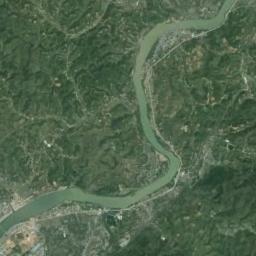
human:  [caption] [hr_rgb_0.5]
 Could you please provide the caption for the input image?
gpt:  The mountainous area covered with vegetation is separated by the green river .

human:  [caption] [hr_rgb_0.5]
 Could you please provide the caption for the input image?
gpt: The river goes through mountains with green plants .

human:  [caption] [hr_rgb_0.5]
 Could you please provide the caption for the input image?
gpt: The river is surrounded by trees .

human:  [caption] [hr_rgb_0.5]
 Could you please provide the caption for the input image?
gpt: A winding, Light green river, With green mountains on both sides and large buildings .

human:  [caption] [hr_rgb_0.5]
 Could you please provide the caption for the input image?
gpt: There are green forests and meadows around the river .